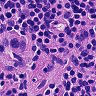
Metastatic tissue present: yes